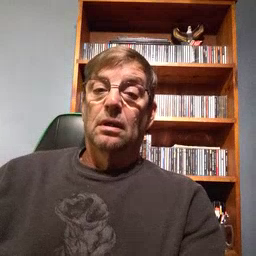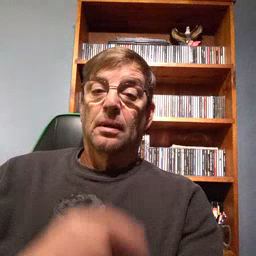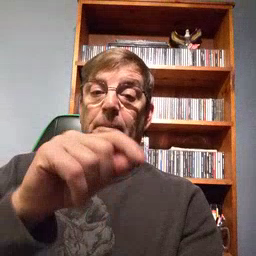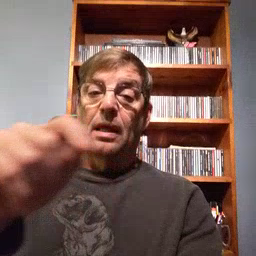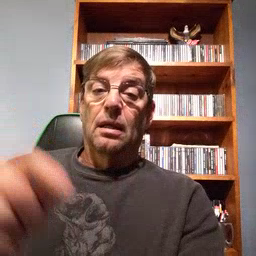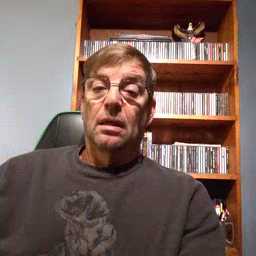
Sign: pen